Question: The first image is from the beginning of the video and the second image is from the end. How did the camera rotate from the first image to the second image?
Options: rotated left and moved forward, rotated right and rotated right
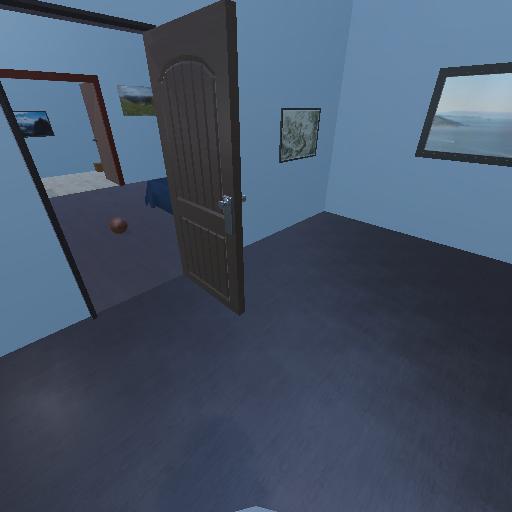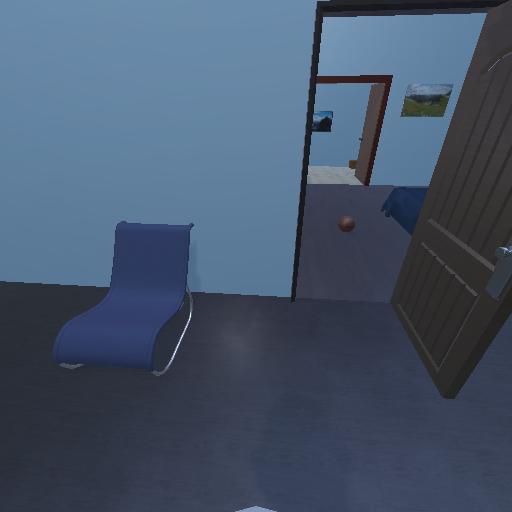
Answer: rotated left and moved forward